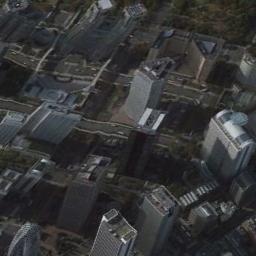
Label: commercial_area